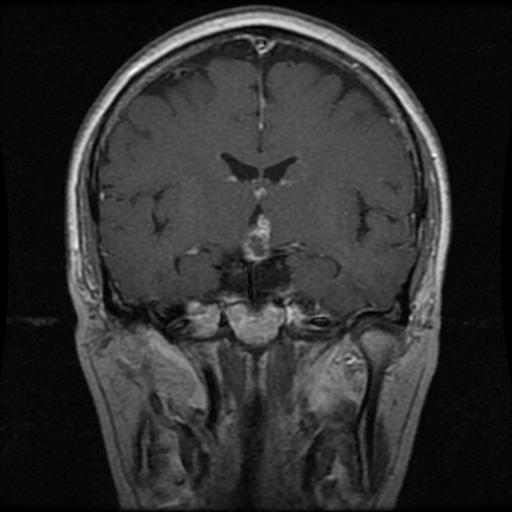
Label: pituitary